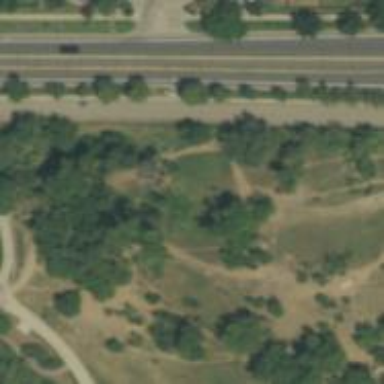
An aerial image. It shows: Disc golf basket.